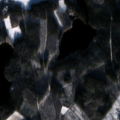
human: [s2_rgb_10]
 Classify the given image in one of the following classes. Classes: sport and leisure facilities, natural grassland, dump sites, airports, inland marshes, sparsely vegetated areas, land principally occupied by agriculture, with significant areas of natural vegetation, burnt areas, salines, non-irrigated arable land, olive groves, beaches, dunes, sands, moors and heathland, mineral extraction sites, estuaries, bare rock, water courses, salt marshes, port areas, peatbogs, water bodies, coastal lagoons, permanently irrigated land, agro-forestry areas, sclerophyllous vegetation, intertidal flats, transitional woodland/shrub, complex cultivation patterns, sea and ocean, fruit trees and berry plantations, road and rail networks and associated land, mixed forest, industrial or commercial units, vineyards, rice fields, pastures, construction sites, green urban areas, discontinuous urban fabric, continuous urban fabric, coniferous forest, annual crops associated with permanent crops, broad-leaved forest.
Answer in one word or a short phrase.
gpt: non-irrigated arable land, land principally occupied by agriculture, with significant areas of natural vegetation, coniferous forest, mixed forest, water bodies